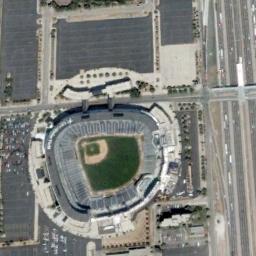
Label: stadium